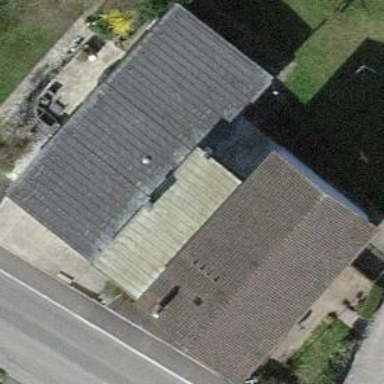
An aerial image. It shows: Detached building.